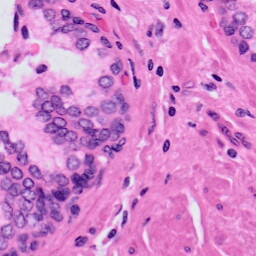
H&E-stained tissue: Prostate